Question: I believe that placing legend at the end of line series is user friendlier rather than placing legend in the table. I do not think SSRS is able to do that...
I could put the series names manually; however, I wish them to be dynamic.
Please advise if you know how to put legend next to the series line as in example below:

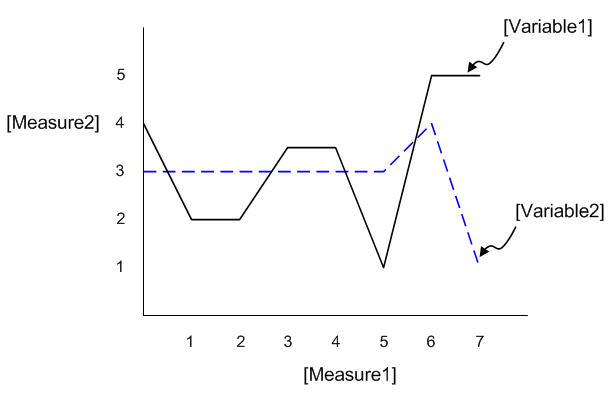
Answer: 1. Click on the values for the chart data
2. In the properties toolbar go to Labels - Label -Label
3. Put the text you want for the label
4. Click the drop down on visible (it is several fields below label)
5. Click expression
6. Put in the logic to only show it if it is the rightmost part on the x axis. For example, if the X axis is a date field make it only show for the max date. =IIF(Fields!CreatedOn.Value = MAX(Fields!CreatedOn.Value, "DataSet1"), TRUE, FALSE)
Here is what I end up with: